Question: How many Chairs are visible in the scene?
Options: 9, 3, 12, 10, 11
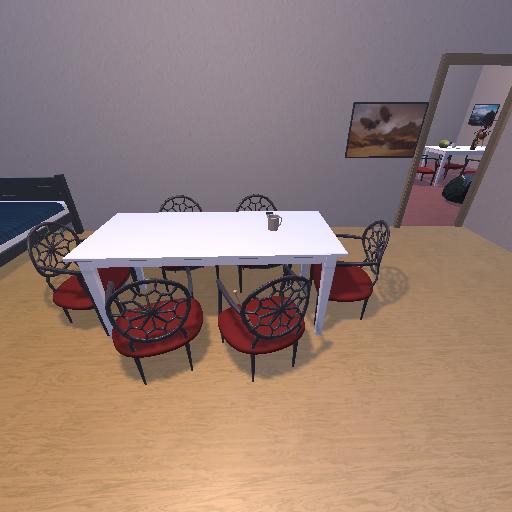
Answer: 9